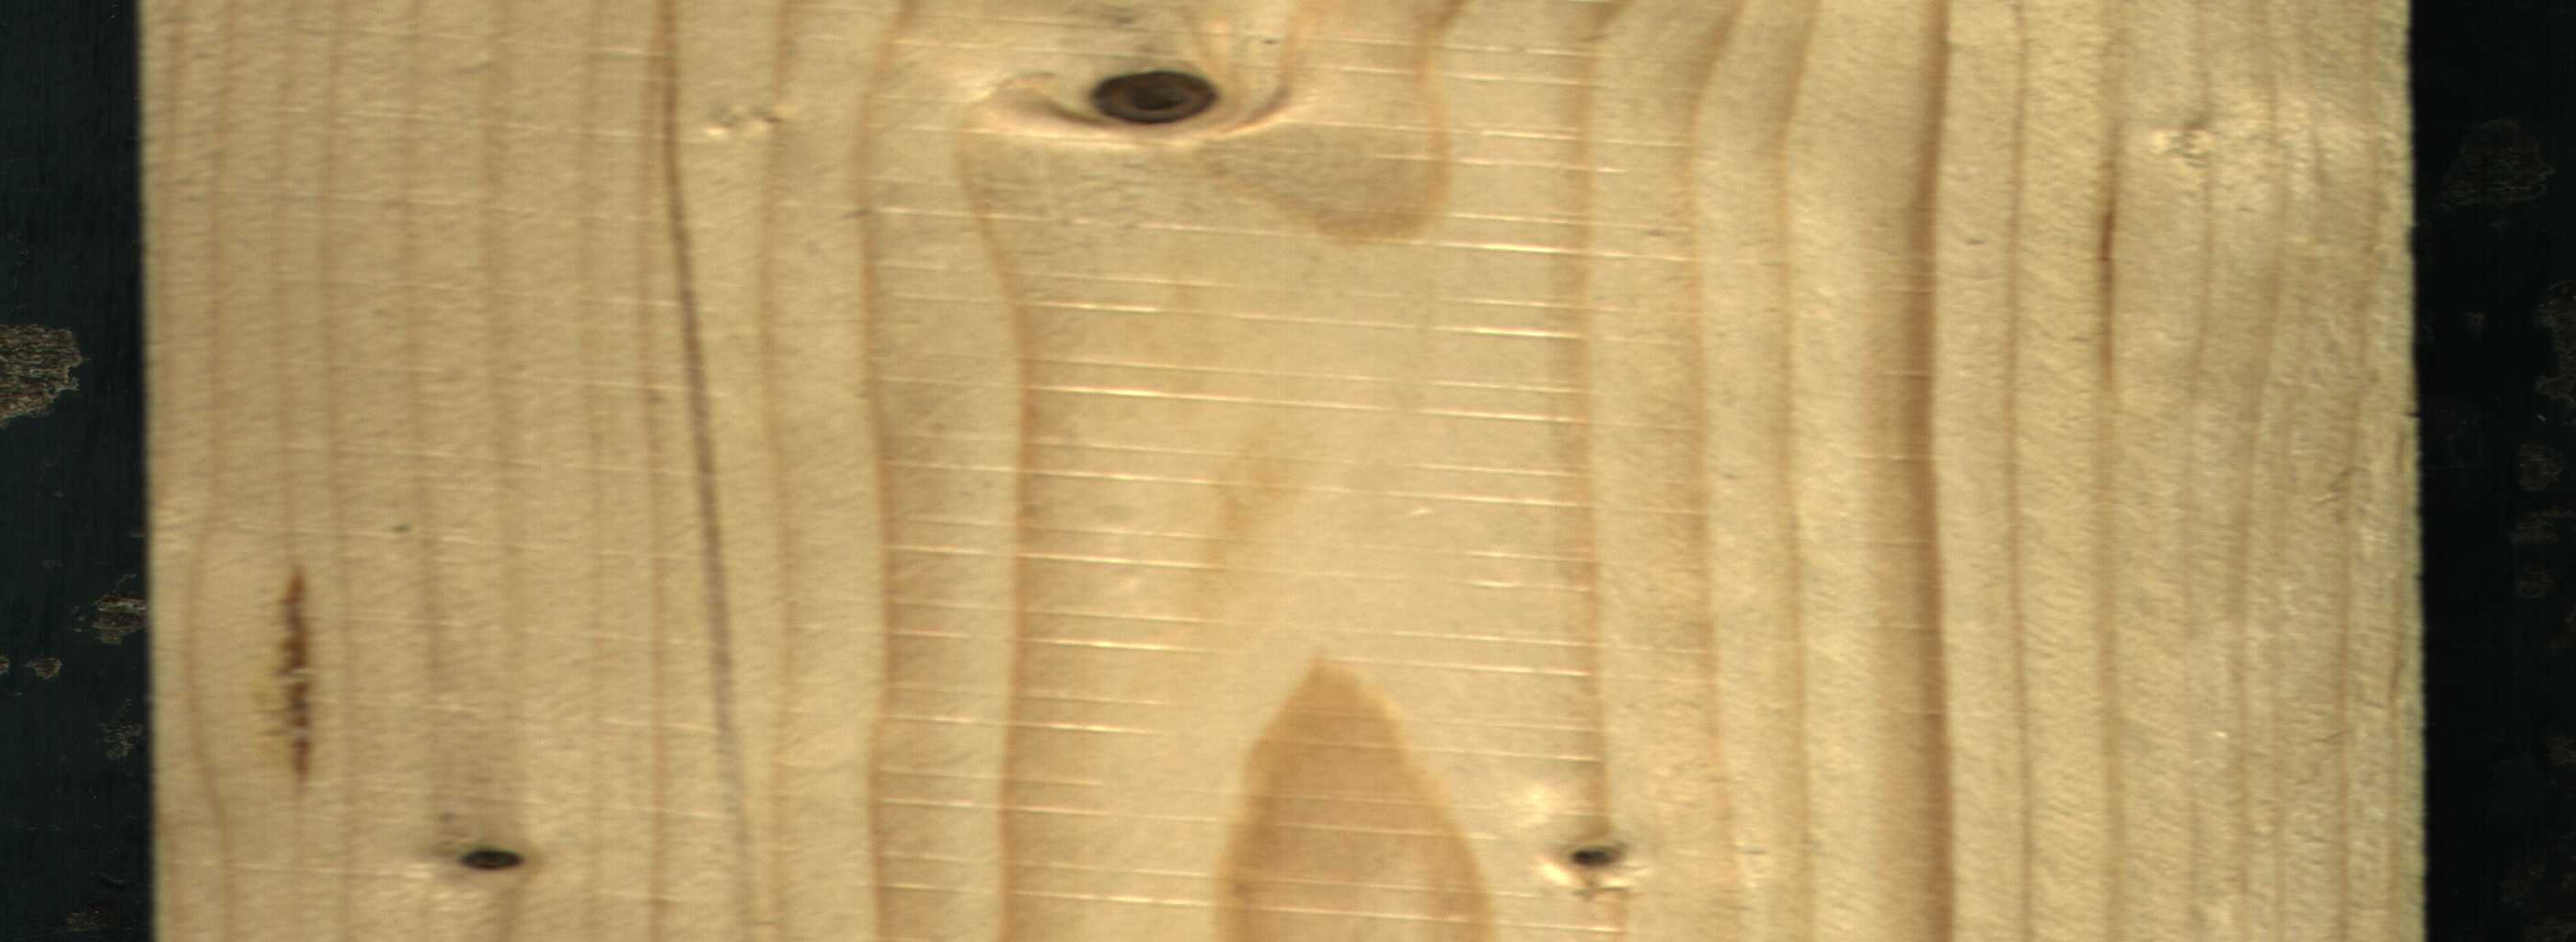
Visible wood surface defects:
resin
Dead_Knot
Dead_Knot
Dead_Knot